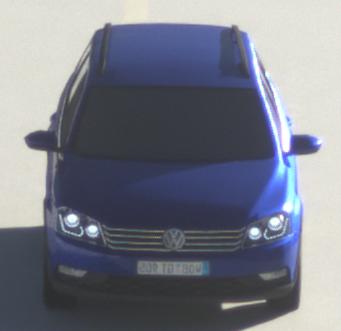
Make: VW
Model: Passat Alltrack 1.8 TSI
Detailed model: Passat (B7) Alltrack
Model produced from: 2012/03
Model produced until: 2013/06
Doors: 5
Color: blue
Road condition: dry road
Daytime: morning or afternoon
Contrast: high contrast